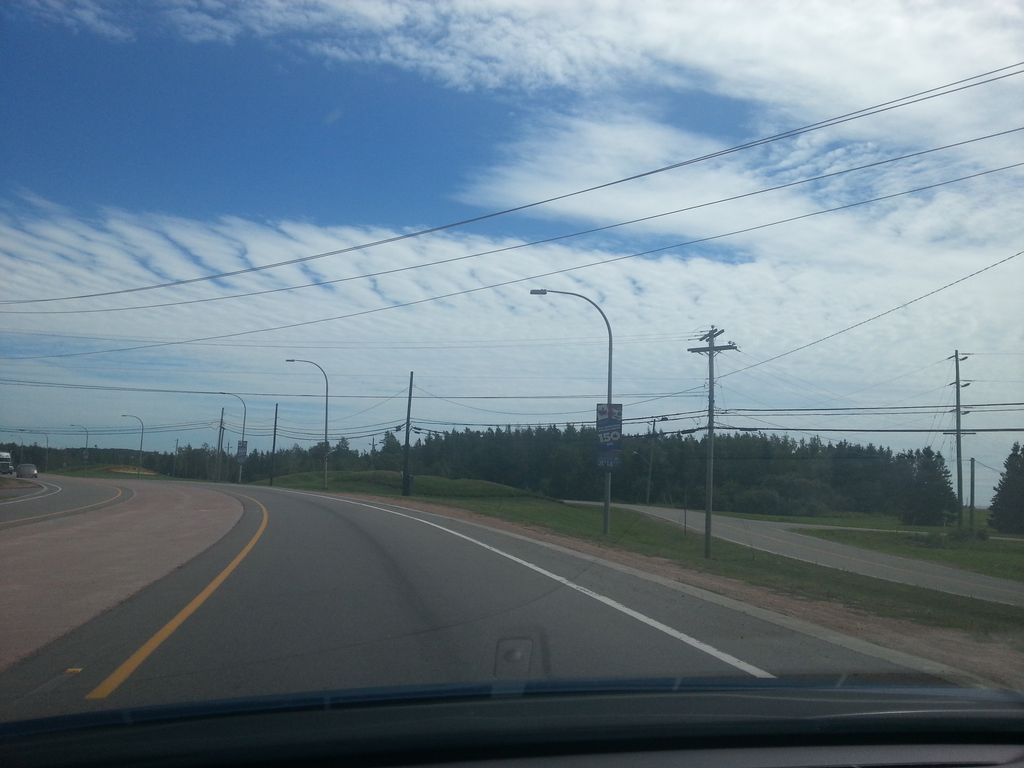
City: charlottetown